Question: Im trying to retrieve email addresses from a database but am not having success. My Code is as Follows:
'''
System.out.println(PortfolioData.getEmails(58)); //So Far Returning null
'''
'''
public static String[] getEmails(int i){
DebugMessage.M("Retrieving Email Records for Person Key Number: " + i);
eq.query("SELECT EmailAddresses"
+ " FROM Emails as E"
+ " JOIN People AS P ON E.PersonKey = P.PersonKey"
+ " WHERE P.PersonKey = ?",i);
return (String[])eq.getOnceMultipleRows("EmailAddresses");
}
'''
'''
public Object getOnceMultipleRows(String label){
if(next()){
try {
Array a = rs.getArray(label);
String[] x = (String[])a.getArray();
smartClose();
return x;
//return rs.getArray(label).getArray();
} catch (SQLException e) {
DebugMessage.E("getOnceMultipleRows() Failed on Query: " + queryExecuted());
DebugMessage.E("getOnceMultiple() Failed on Label: " + label );
notExecuted(e);
}
}
smartClose();
return null;
}
'''
Here is my log file and errors:
'''
MESSAGE: Retrieving Person Records for Person Key Number: 58
MESSAGE: SharedConnection dziemba created
SQLQUERY: SELECT AlphaID, FirstName, LastName, Street, City, State, Zip, Country, AcctType, SecID FROM People AS P JOIN Addresses AS A ON P.PersonKey = A.PersonKey LEFT JOIN Role AS R ON P.PersonKey = R.PersonKey WHERE P.PersonKey = 58
MESSAGE: Retrieving Email Records for Person Key Number: 58
SQLQUERY: SELECT EmailAddresses FROM Emails as E JOIN People AS P ON E.PersonKey = P.PersonKey WHERE P.PersonKey = 58
ERROR: getOnceMultipleRows() Failed on Query: SELECT EmailAddresses FROM Emails as E JOIN People AS P ON E.PersonKey = P.PersonKey WHERE P.PersonKey = 58
ERROR: getOnceMultiple() Failed on Label: EmailAddresses
ERROR:
The Following Query Was NOT Executed:
SELECT EmailAddresses FROM Emails as E JOIN People AS P ON E.PersonKey = P.PersonKey WHERE P.PersonKey = 58
Stack Trace:
ERROR: sun.reflect.NativeConstructorAccessorImpl.newInstance0(Native Method)
ERROR: sun.reflect.NativeConstructorAccessorImpl.newInstance(Unknown Source)
ERROR: sun.reflect.DelegatingConstructorAccessorImpl.newInstance(Unknown Source)
ERROR: java.lang.reflect.Constructor.newInstance(Unknown Source)
ERROR: java.lang.Class.newInstance(Unknown Source)
ERROR: com.mysql.jdbc.SQLError.notImplemented(SQLError.java:1334)
ERROR: com.mysql.jdbc.ResultSetImpl.getArray(ResultSetImpl.java:1230)
ERROR: com.mysql.jdbc.ResultSetImpl.getArray(ResultSetImpl.java:1247)
ERROR: unl.cse.DBEasyQuery.getOnceMultipleRows(DBEasyQuery.java:218)
ERROR: unl.cse.PortfolioData.getEmails(PortfolioData.java:136)
ERROR: unl.cse.Main.main(Main.java:44)
ERROR:
'''
Kayaman commented that my error log wasn't showing the actual exception. So I've removed my error logging and catching. Here is what I'm now getting in the terminal:
'''
[Ljava.lang.String;@59966240
java.sql.SQLFeatureNotSupportedException
at sun.reflect.NativeConstructorAccessorImpl.newInstance0(Native Method)
at sun.reflect.NativeConstructorAccessorImpl.newInstance(Unknown Source)
at sun.reflect.DelegatingConstructorAccessorImpl.newInstance(Unknown Source)
at java.lang.reflect.Constructor.newInstance(Unknown Source)
at java.lang.Class.newInstance(Unknown Source)
at com.mysql.jdbc.SQLError.notImplemented(SQLError.java:1334)
at com.mysql.jdbc.ResultSetImpl.getArray(ResultSetImpl.java:1230)
at com.mysql.jdbc.ResultSetImpl.getArray(ResultSetImpl.java:1247)
at unl.cse.DBEasyQuery.getOnceMultipleRows(DBEasyQuery.java:220)
at unl.cse.PortfolioData.getEmails(PortfolioData.java:136)
at unl.cse.Main.main(Main.java:44)
Exception in thread "main" java.lang.NullPointerException
at unl.cse.DBEasyQuery.getOnceMultipleRows(DBEasyQuery.java:227)
at unl.cse.PortfolioData.getEmails(PortfolioData.java:136)
at unl.cse.Main.main(Main.java:44)
'''
The query itself executes fine inside MySQL Workbench:

Some of the additional supporting code of DBEasyQuery can be found in the below picture. I removed it from showing in the post since it makes the post really long: <URL>
I don't think there is an error in it since it works fine for everything else I can throw at it:
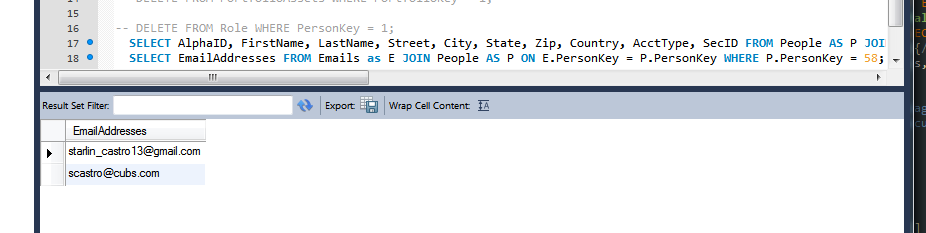
Answer: The problem is in the JDBC driver. Not all drivers support all features, and the driver you're using doesn't support this.
Solutions: find a different driver that supports the feature (if one exists).
EDIT:
It doesn't look too good on the driver side. You might have to perform your queries differently.
EDIT #2: It seems that <URL> so you will need to do things in the old fashioned way.